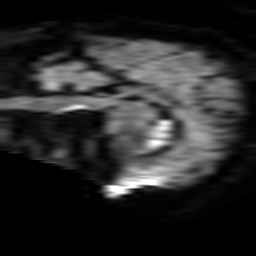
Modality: TRACE
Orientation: sagittal
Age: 54
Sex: female
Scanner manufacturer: philips
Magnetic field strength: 3 T
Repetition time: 3.084 s
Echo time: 0.076 s